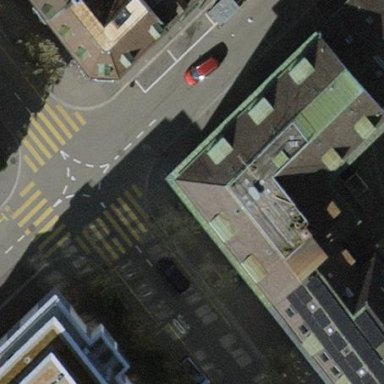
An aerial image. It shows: Commercial building.